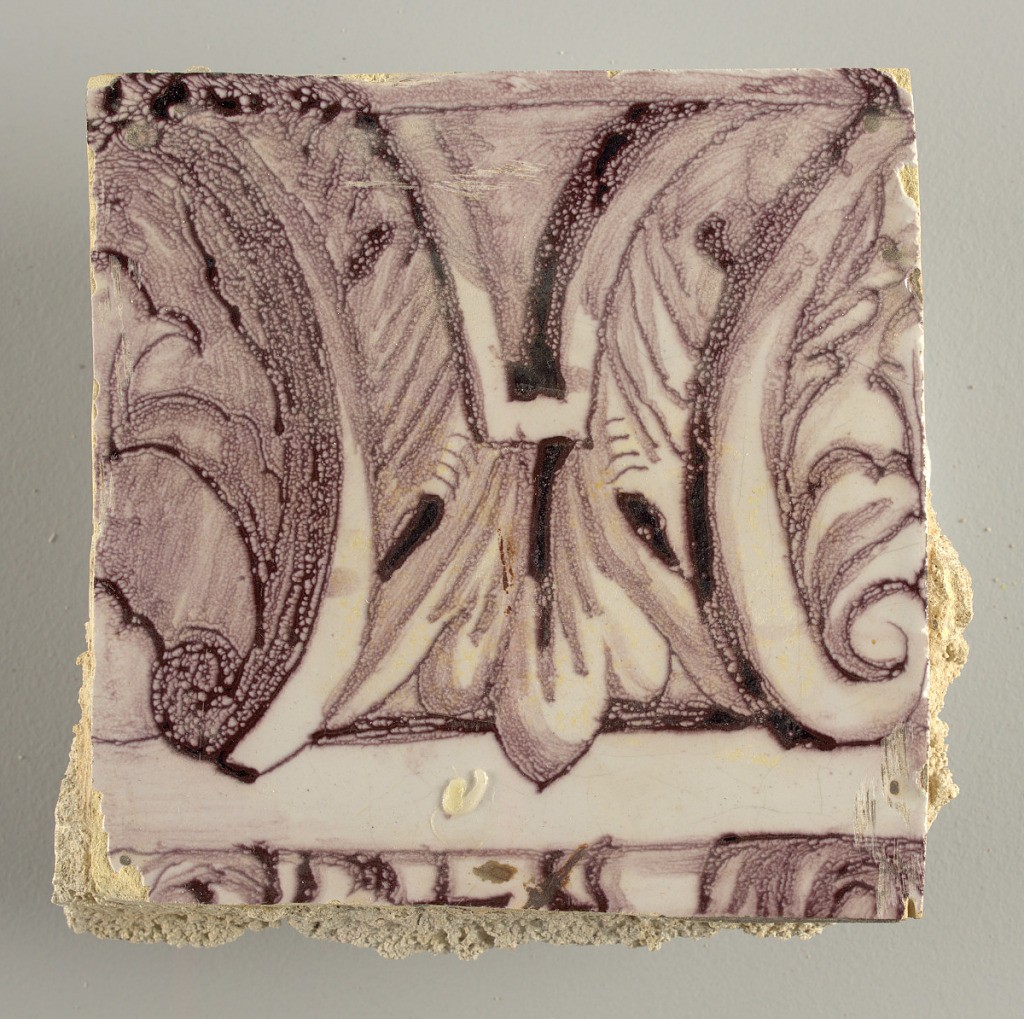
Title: Tile wall facing
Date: ca. 1725
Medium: Tin-glazed earthenware, underglaze
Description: Horizontal rectangle.  Thirty tiles wide and twenty-three tiles high with opening for fireplace eleven tiles wide and ten high.  Foliage arabesques disposed about three vertical axes from which are emphazised by urns at center and right, and at left by the figure of a standing woman carrying an infant on her arm and accompanied by two children.